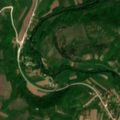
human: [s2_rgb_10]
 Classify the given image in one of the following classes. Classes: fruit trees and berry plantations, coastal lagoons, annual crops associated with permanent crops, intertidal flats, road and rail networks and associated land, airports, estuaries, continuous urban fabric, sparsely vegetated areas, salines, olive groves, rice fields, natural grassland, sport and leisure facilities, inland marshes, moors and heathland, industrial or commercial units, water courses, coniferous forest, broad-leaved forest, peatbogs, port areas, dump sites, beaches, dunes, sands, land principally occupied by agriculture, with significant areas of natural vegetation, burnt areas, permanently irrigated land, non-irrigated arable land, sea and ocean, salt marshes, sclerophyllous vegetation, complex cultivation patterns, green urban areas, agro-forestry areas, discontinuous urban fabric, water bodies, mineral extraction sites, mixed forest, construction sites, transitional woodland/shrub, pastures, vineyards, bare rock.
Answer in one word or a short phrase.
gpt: discontinuous urban fabric, complex cultivation patterns, land principally occupied by agriculture, with significant areas of natural vegetation, broad-leaved forest